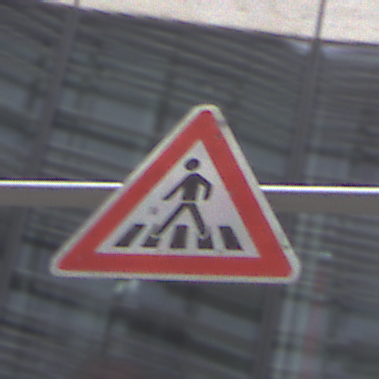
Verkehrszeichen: FussgaengerueberwegRechts
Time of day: Midday
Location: Outdoor (Urban)
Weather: Overcast
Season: NotSpecified
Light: Natural